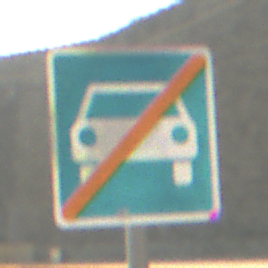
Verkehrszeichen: EndeKraftfahrstrasse
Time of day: MorningAfternoon
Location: Outdoor (Suburban)
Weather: Clear
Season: NotSpecified
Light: Natural